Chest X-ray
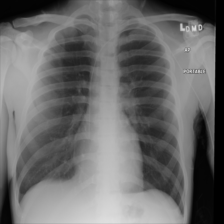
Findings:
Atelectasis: negative
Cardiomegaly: negative
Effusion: negative
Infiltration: negative
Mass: negative
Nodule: negative
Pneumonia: negative
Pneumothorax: negative
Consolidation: negative
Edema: negative
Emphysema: negative
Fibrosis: negative
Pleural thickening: negative
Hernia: negative